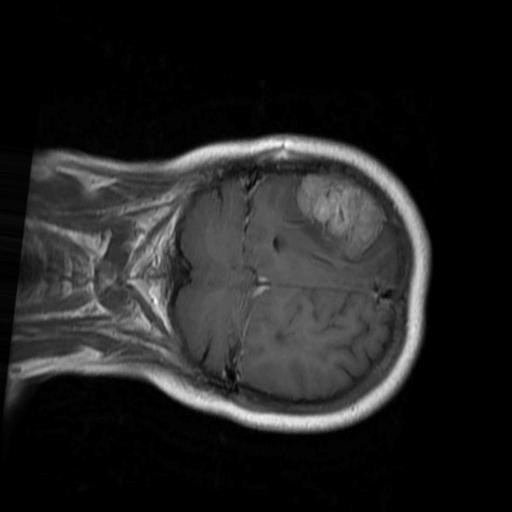
Label: brain_menin